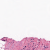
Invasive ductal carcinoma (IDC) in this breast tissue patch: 0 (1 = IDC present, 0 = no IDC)